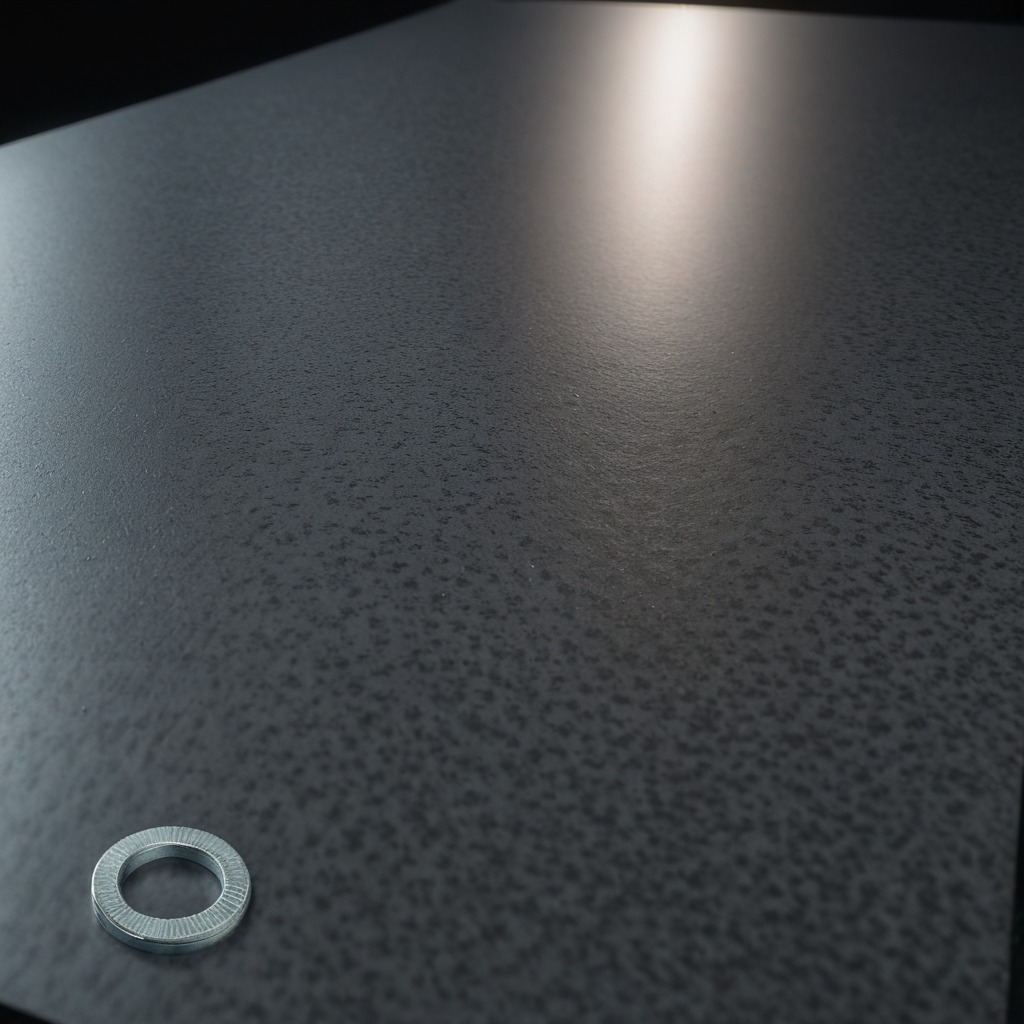
A flat metal washer is lying on the granite table inside a workshop at night.